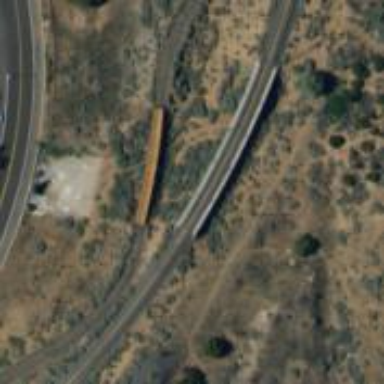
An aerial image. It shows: Abandoned railway crossing over cycleway bridge.